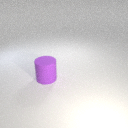
large purple rubber cylinder